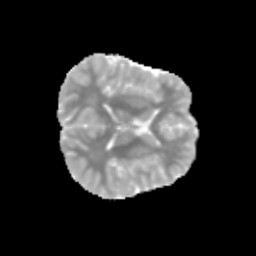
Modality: MD
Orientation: axial
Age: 12
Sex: female
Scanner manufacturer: siemens
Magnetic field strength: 3 T
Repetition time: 3.8 s
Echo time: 0.07 s